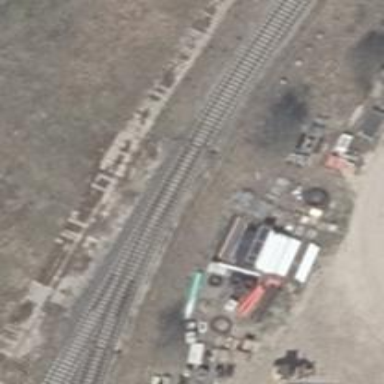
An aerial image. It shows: Railway switch with the turnout side on the left.